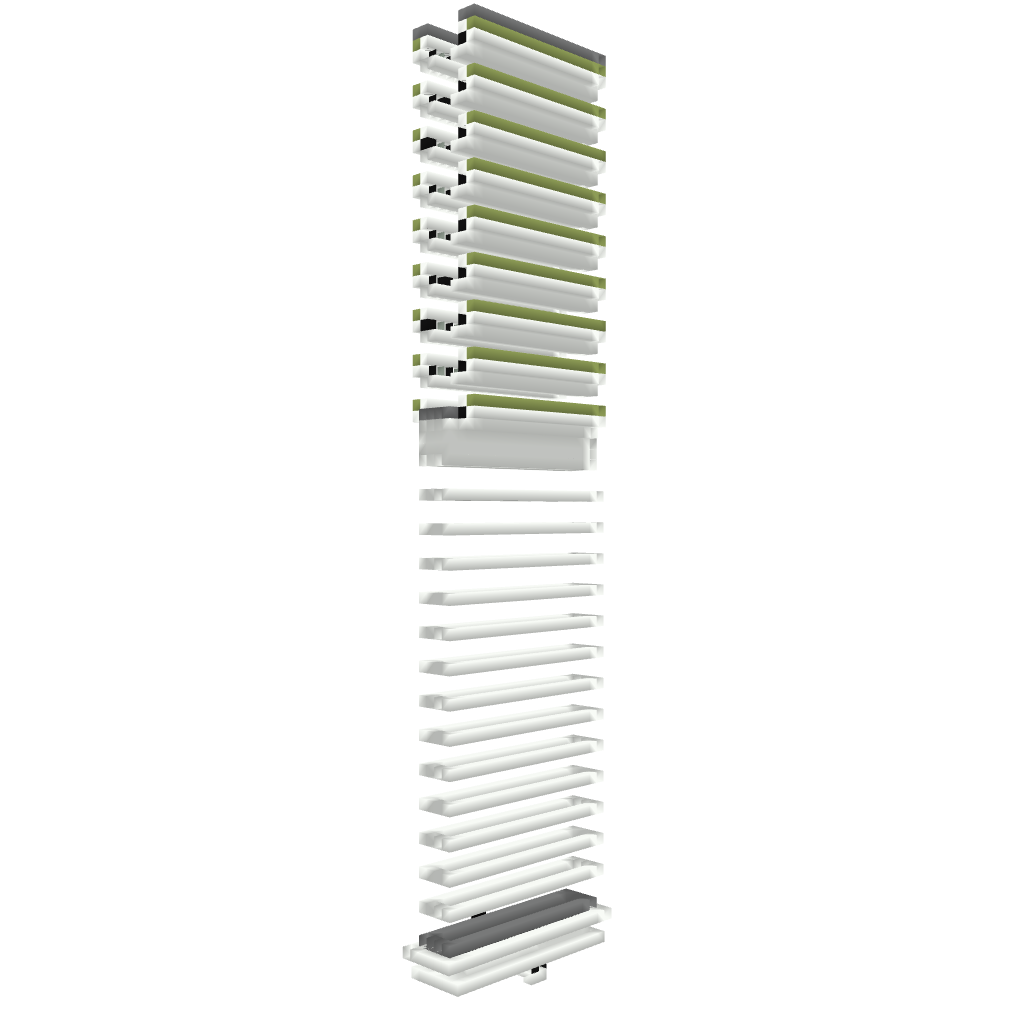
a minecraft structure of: Enderfarm